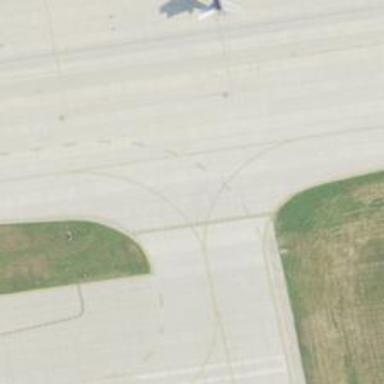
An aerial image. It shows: Image of taxiway at airport.